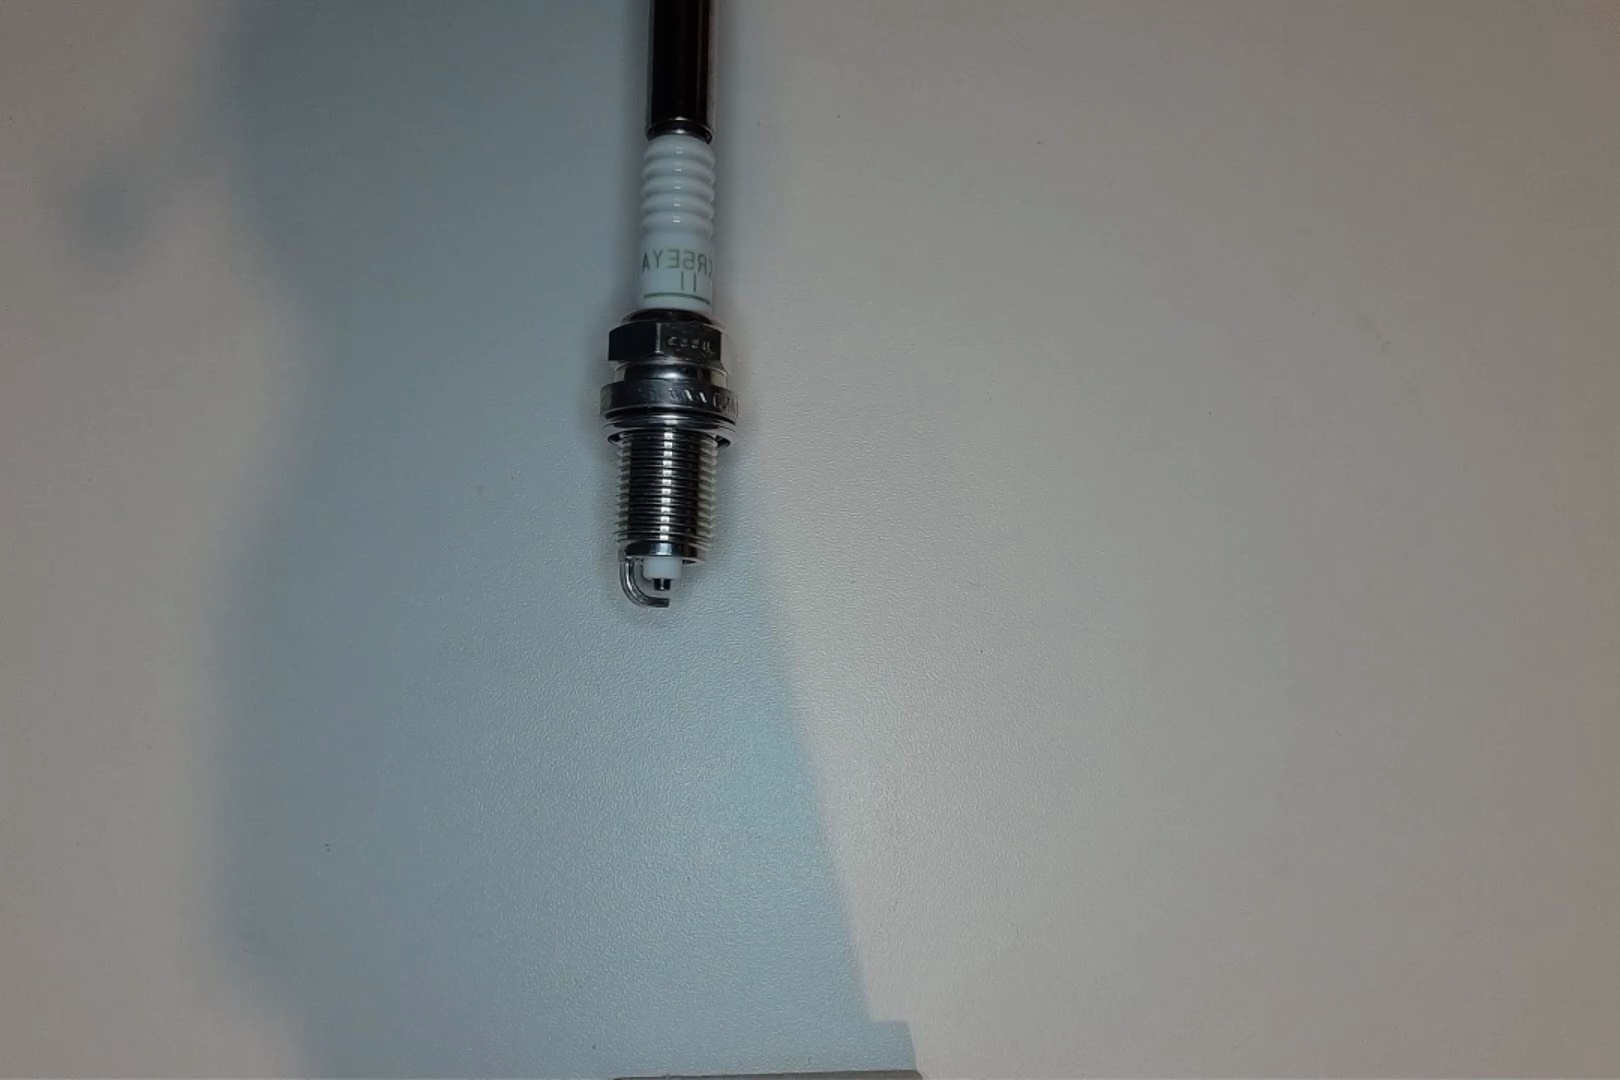
Label: no anomaly